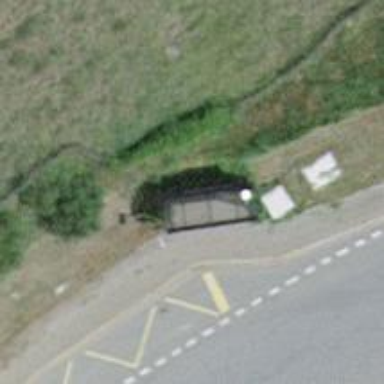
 serving as platform for public transportation."